Question: I want to display calendar with some notes/events which i stored in database.
In some date more than one notes are added.
Now when page is load i want that all in my calendar control.
I done that BUT It displays only one(1st entered) note in the calendar although i saved more than one notes on that same DATE.
It looks like below image..

In this Image On Date 7 i added 2 Notes but it displays only one...
My code is as below...
'''
public partial class _Default : System.Web.UI.Page
{
public static ArrayList MyColllection;
//Structure
public struct My_Date
{
public DateTime Cal_Date;
public string Cal_Type;
public string Cal_Title;
}
protected void Page_Load(object sender, EventArgs e)
{
if (!Page.IsPostBack)
{
MyColllection = Get_Event();
}
}
public ArrayList Get_Event()
{
SqlConnection myCon = new SqlConnection(ConfigurationManager.AppSettings["ConnectionString"]);
SqlCommand myComd = new SqlCommand("SELECT * FROM Cal_Event",myCon);
SqlDataReader myDataReader;
try
{
myCon.Open();
myDataReader = myComd.ExecuteReader();
MyColllection = new ArrayList();
My_Date temp;
//Iterate through the data reader
while(myDataReader.Read())
{
temp.Cal_Title = myDataReader.GetValue(1).ToString();
temp.Cal_Date = Convert.ToDateTime(myDataReader.GetValue(2));
temp.Cal_Type = myDataReader.GetValue(3).ToString();
MyColllection.Add(temp);
}
}
catch
{}
finally
{
myCon.Close();
}
return MyColllection;
}
public void Calendar1_DayRender(object o, DayRenderEventArgs e)
{
string FontColor;
string compDate = "01/01/1900"; // Date to compare initially
DateTime DayVal = Convert.ToDateTime(compDate);
bool mItemDay = false;
bool dayTextChanged = false;
StringBuilder strTemp = new StringBuilder();
foreach (My_Date temp_dt in MyColllection)
{
if ("01/01/1900" != temp_dt.Cal_Date.ToShortDateString())
{
if (dayTextChanged == true)
{
break;
}
mItemDay = false;
DayVal = temp_dt.Cal_Date;
}
else
{
mItemDay = true;
}
if (e.Day.Date == Convert.ToDateTime(temp_dt.Cal_Date.ToString("d")))
{
switch (temp_dt.Cal_Type)
{
case "1" :
FontColor = "Blue";
break;
case "2":
FontColor = "Red";
break;
default:
FontColor = "Black";
break;
}
if (mItemDay == false)
{
strTemp = new StringBuilder();
}
else
{
strTemp.Append("<br>");
}
strTemp.Append("<span style='font-family:verdana;font-size:10px;font-weight:bold;color'");
strTemp.Append(FontColor);
strTemp.Append("'><br>");
strTemp.Append(temp_dt.Cal_Title.ToString());
strTemp.Append("</span>");
e.Cell.BackColor = System.Drawing.Color.Yellow;
dayTextChanged = true;
}
}
if (dayTextChanged == true)
{
e.Cell.Controls.Add(new LiteralControl(strTemp.ToString()));
}
}
}
'''
So I need to display multiple Notes on same day...
So How can I do this??
Thanks in Advance....
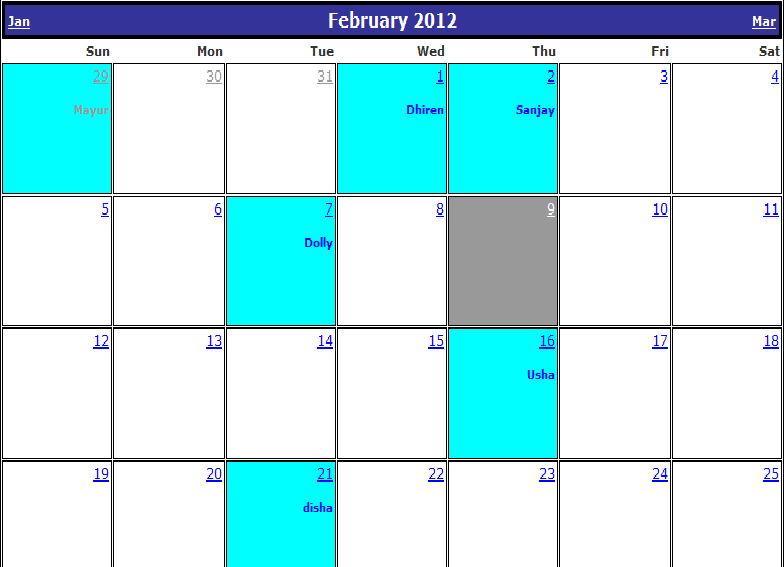
Answer: Calendars are basically date pickers and using them to display data is one of the most common mistakes people make. Use a ListView to display your data/events; calendars were never meant for that.
At some stage the calendar cells are going to stretch as events are added for the same day, breaking the entire display. And if you try to set a limit, then people are going to complain and start asking why other events are listed and theirs aren't, etc.
In your code, you're basically swallowing the exception instead of handling it. Comment out the try-catch-finally (leave the Close()) and check what error you get then :)